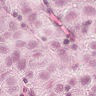
Metastatic tissue present: yes